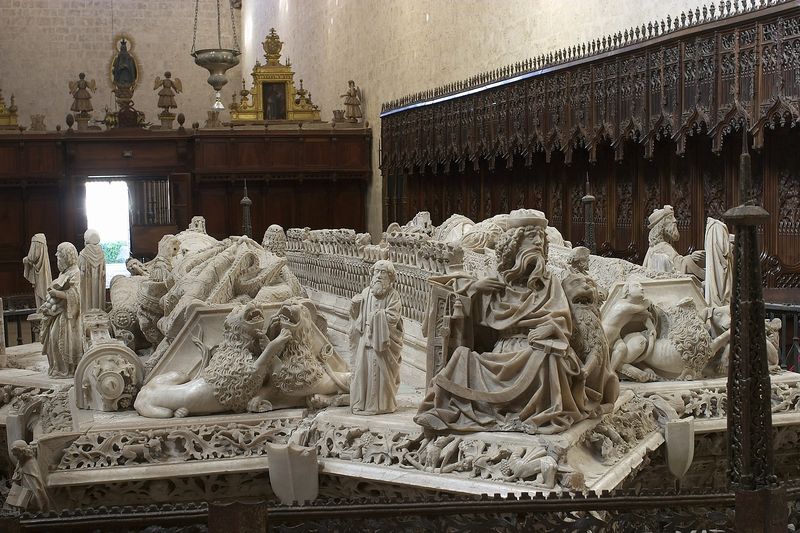
Titel: Grabmal von König Juan II und Isabel von Portugal
Künstler: Gil de Siloé
Standort: Burgos, Kartause von Miraflores (EU - E)
Schlagwörter: gestein, gruppe, mann, weiß, menschen, holz, licht, marmor, männer, säulen, tür, tiere, ornament, bart, stein, kirche, engel, ranken, schrank, farbe, könig, thron, gestühl, bildhauerei, foto, bänke, skulpturen, gruft, löwen, statuen, grab, chor, griechenland, menschengruppe, könige, löwe, heilige, gips, durchbrochen, alabaster, grabmal, schnitzerein, krypta, sarkophag, menschn, sakristei, chorgestühl, schnizerei, brt, chro